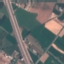
Label: Highway